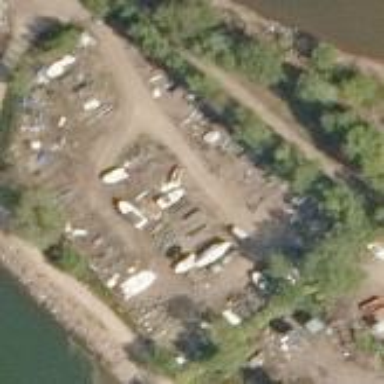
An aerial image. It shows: Boatyard located near waterway.